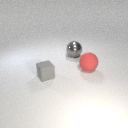
large gray metal sphere to the left of large red rubber sphere